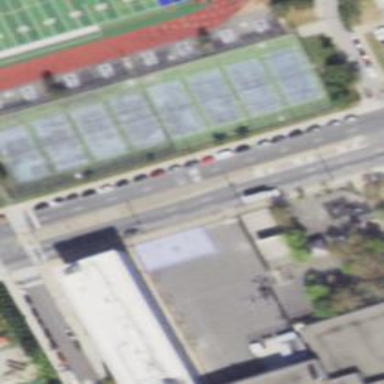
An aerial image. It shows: Tennis court on the leisure land pitch.